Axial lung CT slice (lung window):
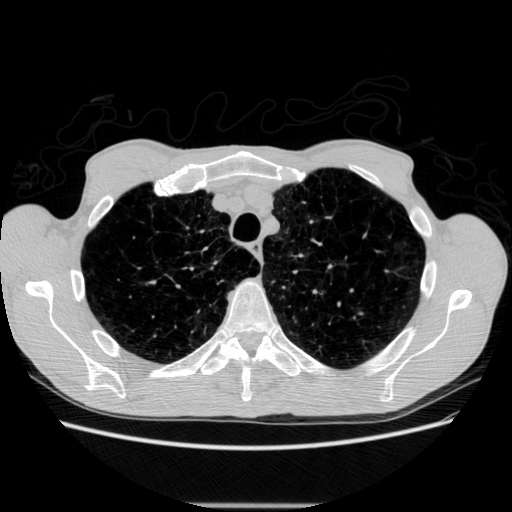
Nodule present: no